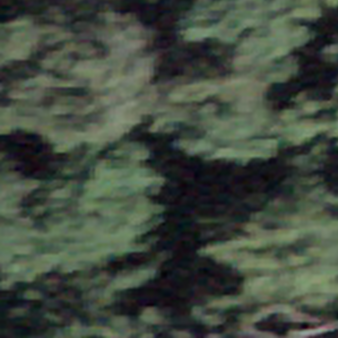
Label: other